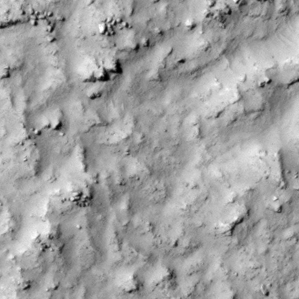
Label: non_frost